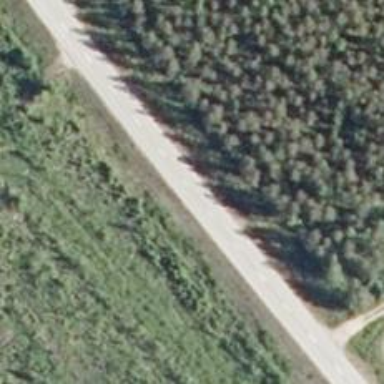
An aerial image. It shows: Asphalt road designated as trunk highway.